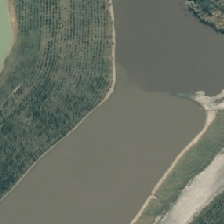
Land cover: lake_pond